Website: ulta-beauty
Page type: billing-address
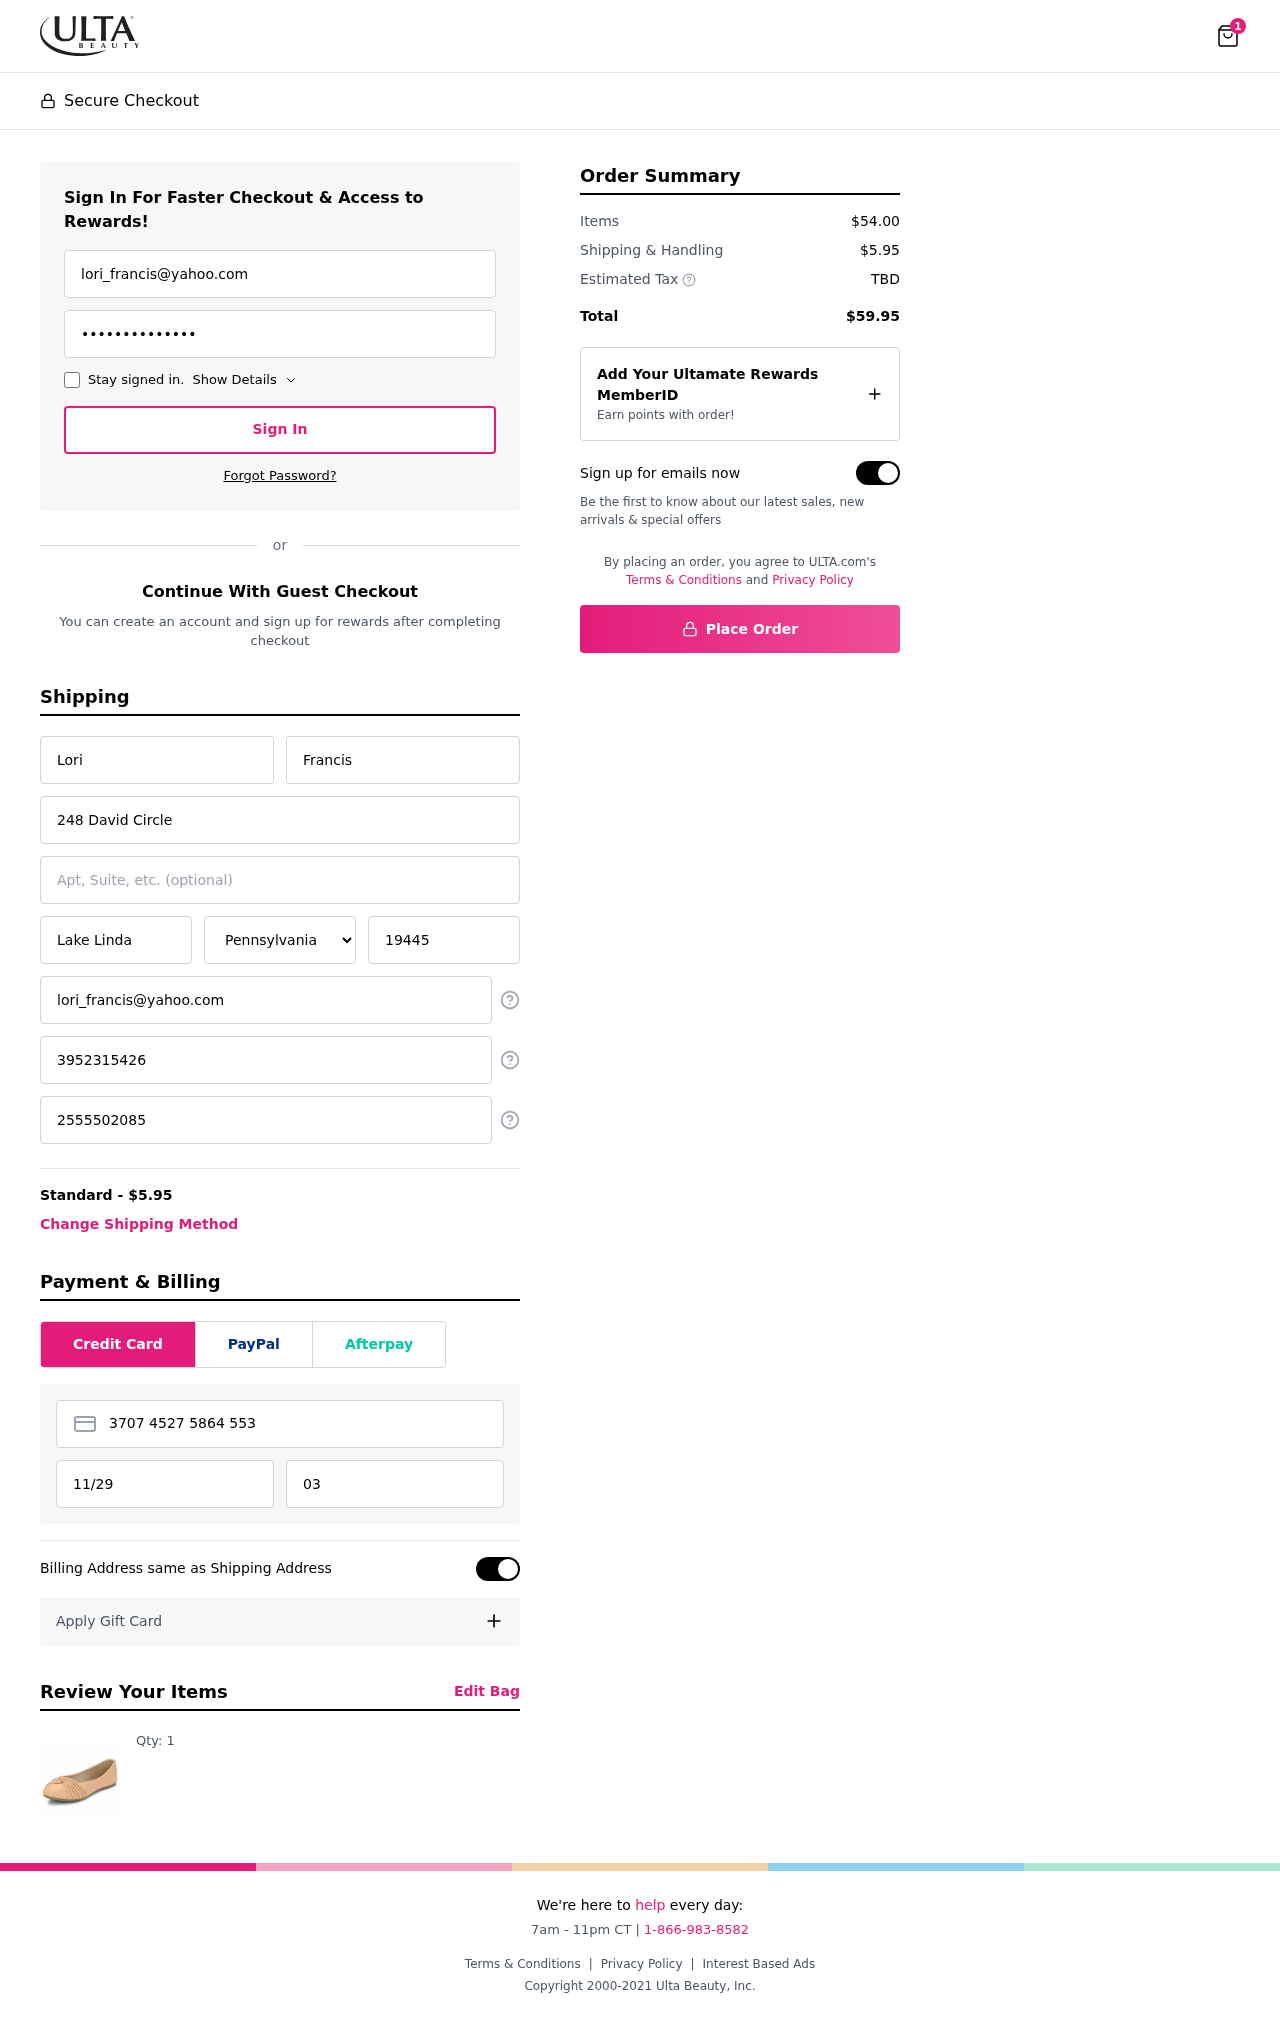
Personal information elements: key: PII_STATE
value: Pennsylvania
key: PII_EMAIL
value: lori_francis@yahoo.com
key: PII_FIRSTNAME
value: Lori
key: PII_LASTNAME
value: Francis
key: PII_STREET
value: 248 David Circle
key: PII_CITY
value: Lake Linda
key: PII_POSTCODE
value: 19445
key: PII_PHONE
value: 3952315426
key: PII_ALT_PHONE
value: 2555502085
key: PII_CARD_NUMBER
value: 3707 4527 5864 553
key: PII_CARD_EXPIRY
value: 11/29
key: PII_CARD_CVV
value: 0395
Product elements: key: PRODUCT1_QUANTITY
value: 1
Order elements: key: ORDER_NUM_ITEMS
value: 1
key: ORDER_SHIPPING_COST
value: $5.95
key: ORDER_SUBTOTAL
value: $54.00
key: ORDER_TOTAL
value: $59.95